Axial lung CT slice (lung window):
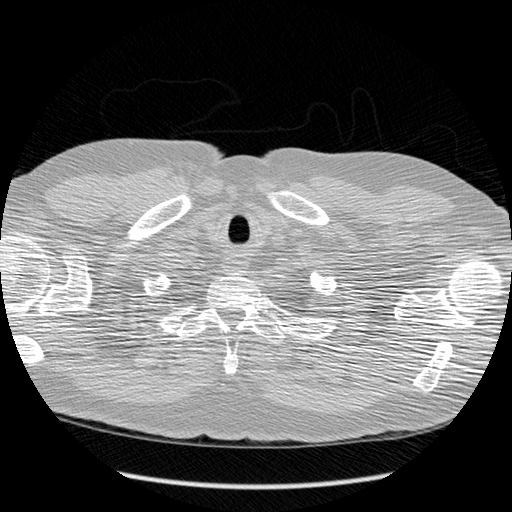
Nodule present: no